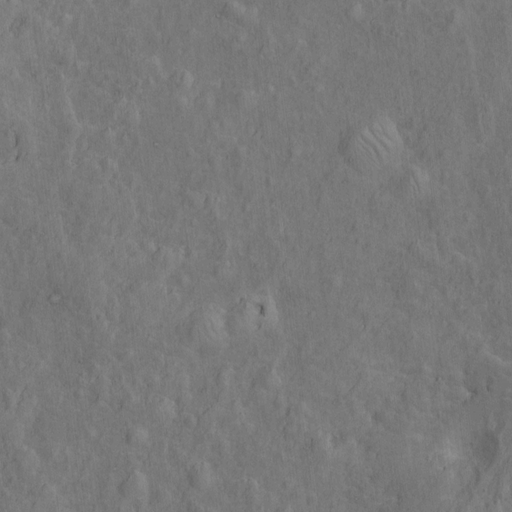
Objects detected: cone